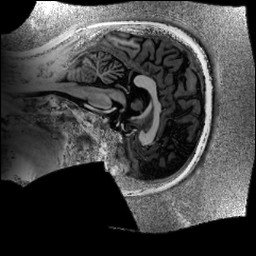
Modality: UNIT1
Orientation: sagittal
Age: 23
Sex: female
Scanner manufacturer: siemens
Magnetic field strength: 6.98 T
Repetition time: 6 s
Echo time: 0.00283 s